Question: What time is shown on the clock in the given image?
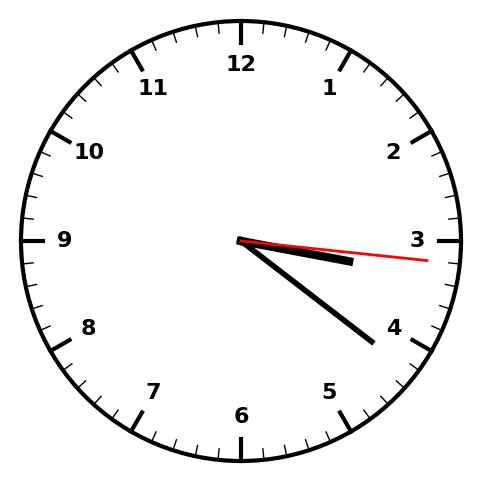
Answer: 03:21:16